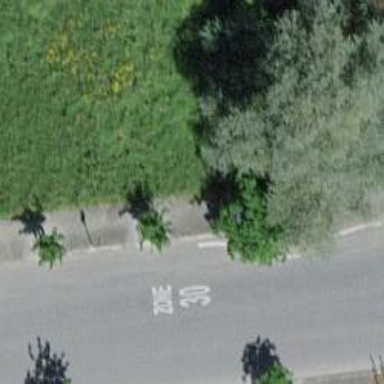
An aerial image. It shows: Street tree with broadleaved leaves.